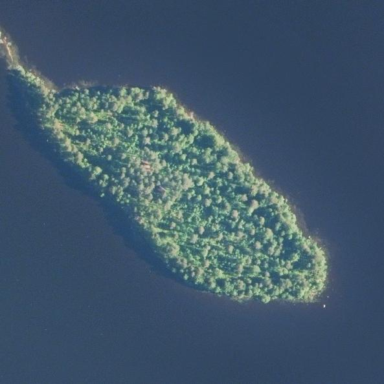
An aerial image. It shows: Islet.